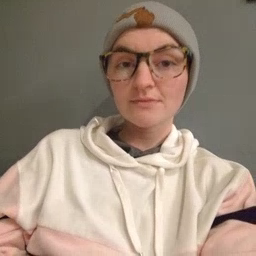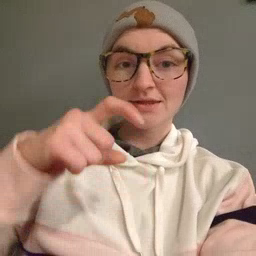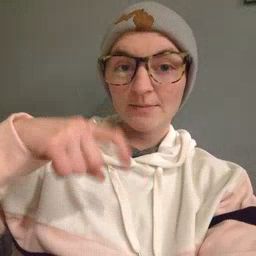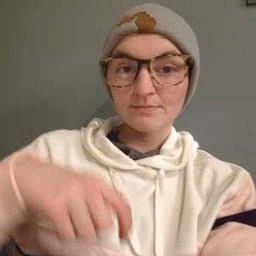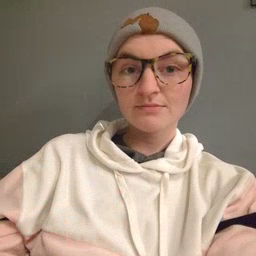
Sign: time